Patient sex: M
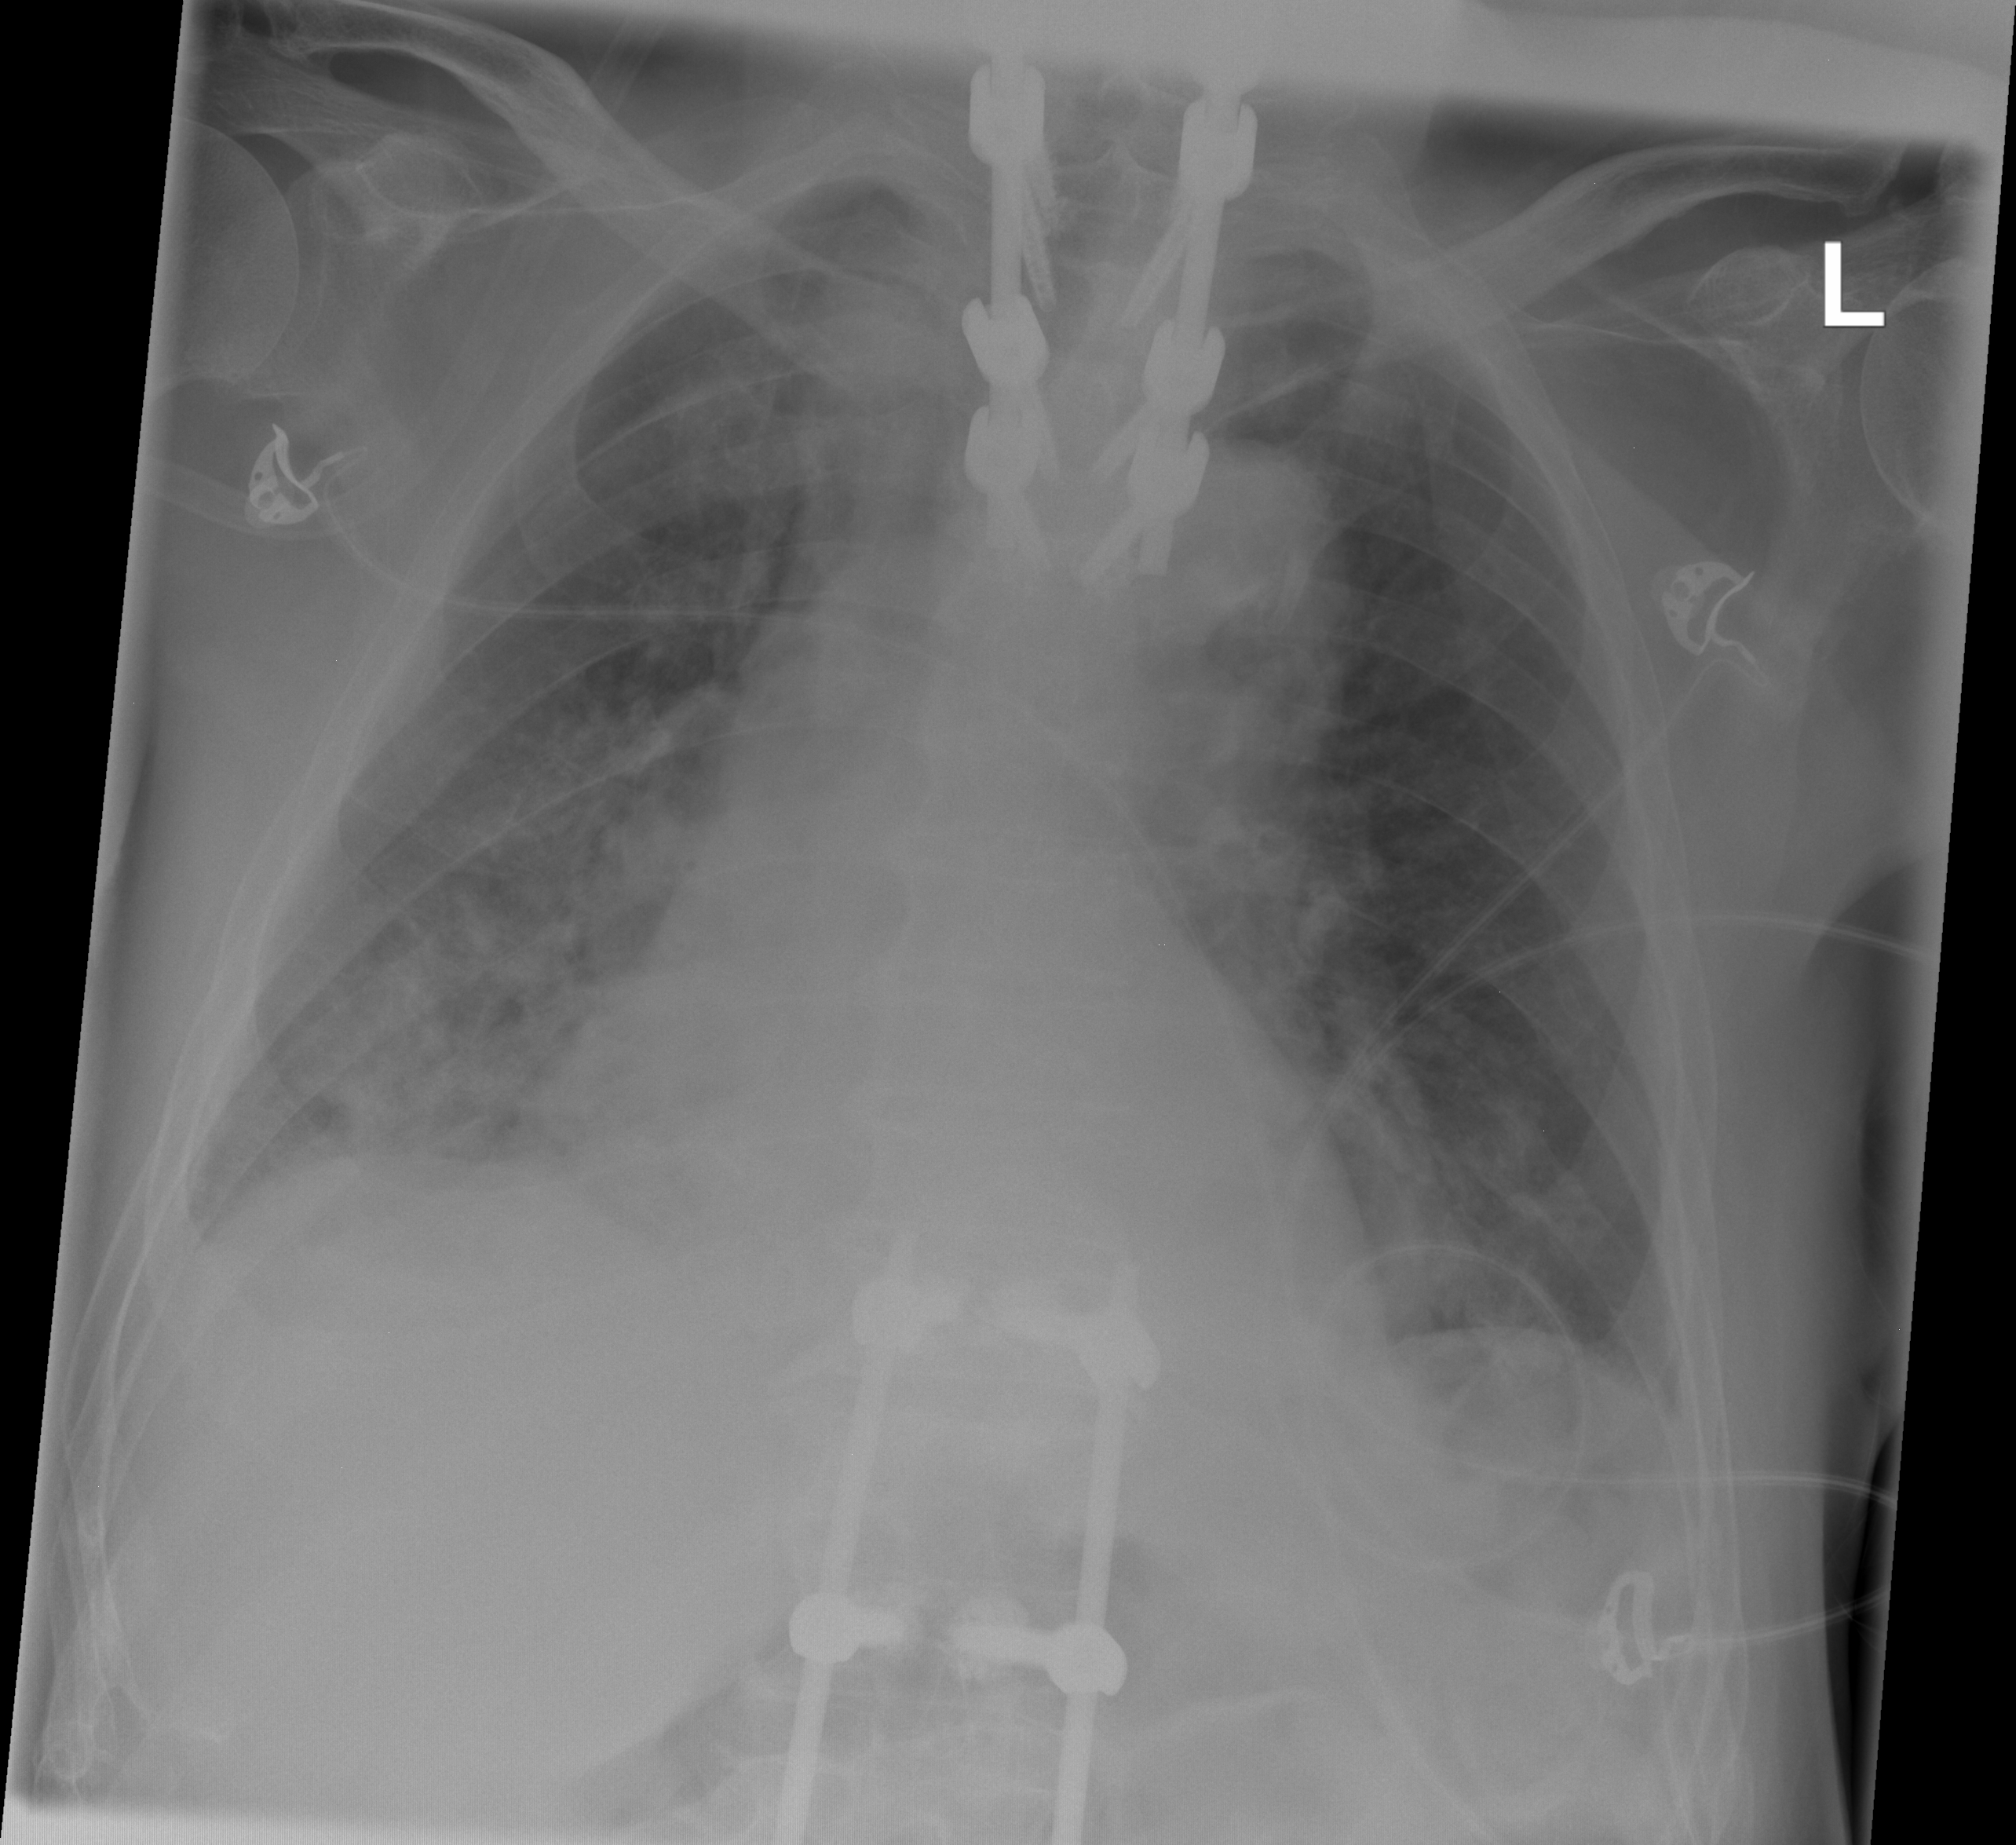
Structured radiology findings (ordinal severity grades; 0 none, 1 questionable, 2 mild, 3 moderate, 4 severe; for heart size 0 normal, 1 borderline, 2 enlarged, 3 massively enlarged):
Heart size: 1
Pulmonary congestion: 0
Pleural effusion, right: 2
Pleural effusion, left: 0
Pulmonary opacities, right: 2
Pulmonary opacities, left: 0
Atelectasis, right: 2
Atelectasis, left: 2